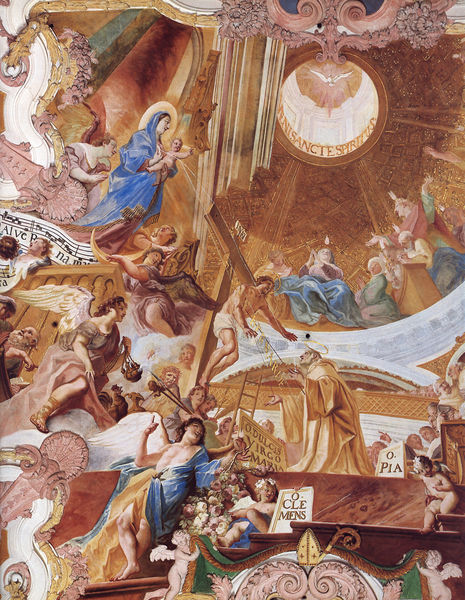
Titel: Szenen aus der Legende des hl. Bernhard mit dem Pfingstwunder; Fresko im östlichen Langhausjoch der Kirche des ehemaligen Zisterzienserklosters Mariä Himmelfahrt
Künstler: Cosmas Damian Asam
Standort: Fürstenfeldbruck, Kloster Fürstenfeld (EU - D - Bayern)
Schlagwörter: flügel, gemälde, himmel, schatten, frauen, menschen, bunt, licht, malerei, ornament, barock, taube, kirche, decke, kind, musik, rund, engel, putto, schrift, noten, kuppel, stuck, foto, gewölbe, kreuz, jungfrau, heiligenschein, christus, jesus, jesus christus, kreuzigung, fresken, priester, mitra, tiara, volute, heilige, deckengemälde, fresko, putten, maria, madonna, putti, fresco, partitur, musiknoten, latein, jesuskind, kuppeö, dreifaltigkeit, freske, bischofsstab, heiliger geist, weihrauchgefäß, clemens, christkind, lobpreisung, hielig, pia